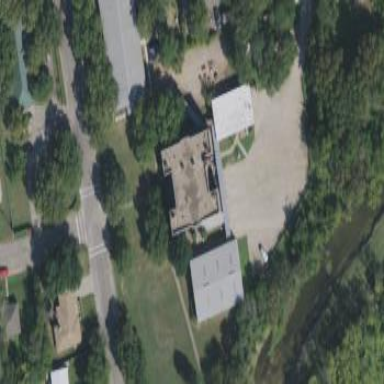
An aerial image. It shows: Community center.